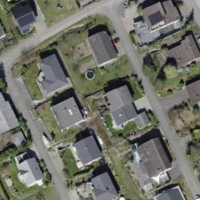
EUNIS habitat code: 54
Species observed at this site:
Juglans regia